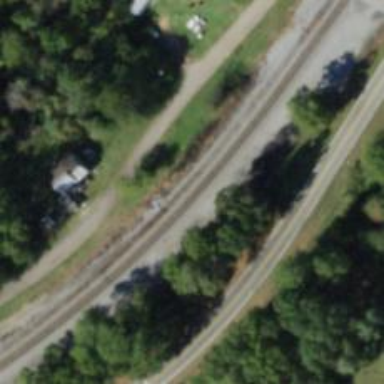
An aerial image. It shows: Railway track.